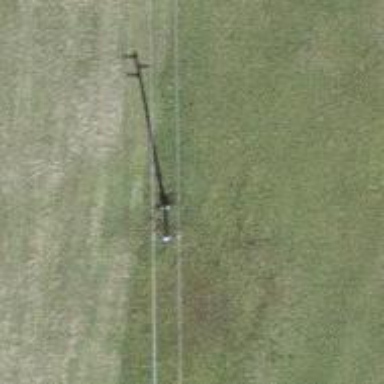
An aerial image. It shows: Power pole.